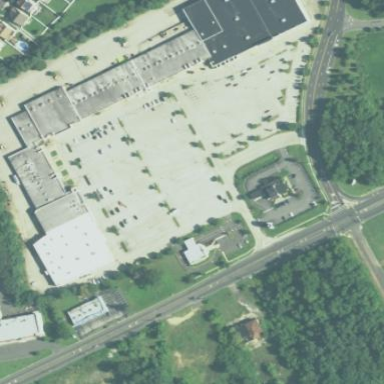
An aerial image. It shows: Retail area.